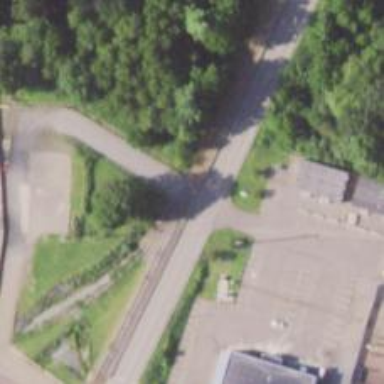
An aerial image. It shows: Railway level crossing.